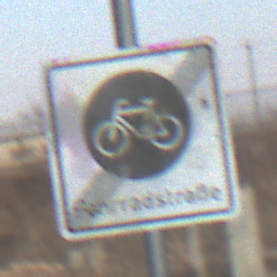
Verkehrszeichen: EndeFahrradstrasse
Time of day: SunriseSunset
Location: Outdoor (Suburban)
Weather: PartlyCloudy
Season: Winter
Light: Natural